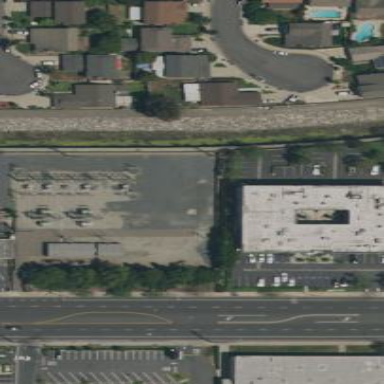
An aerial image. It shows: Outdoor distribution level power substation.